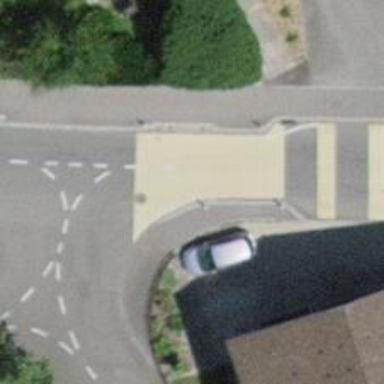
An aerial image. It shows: Uncontrolled crossing with surface markings on the road.